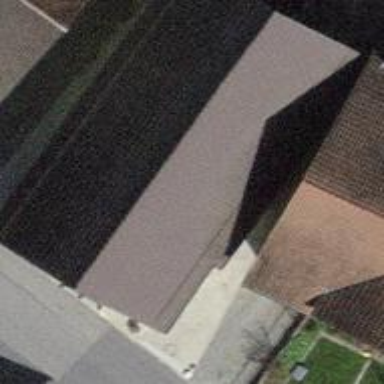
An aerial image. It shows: Building with tile roof.